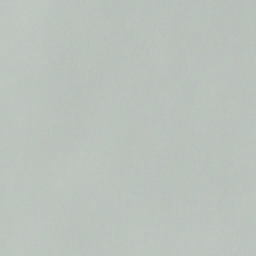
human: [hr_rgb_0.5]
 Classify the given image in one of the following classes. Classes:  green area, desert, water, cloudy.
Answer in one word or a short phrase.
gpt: cloudy